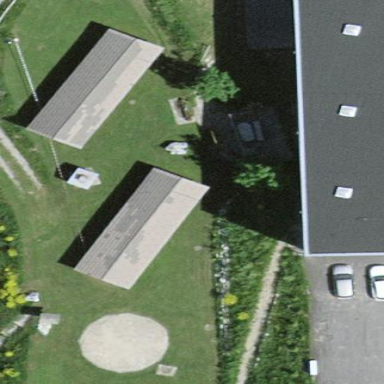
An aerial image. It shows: Building located at picnic site.